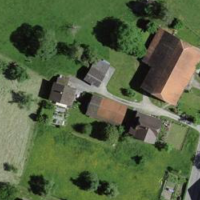
EUNIS habitat code: 55
Species observed at this site:
Prunella vulgaris
Corylus avellana
Lysimachia punctata
Tanacetum parthenium